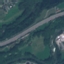
Land use / land cover: River